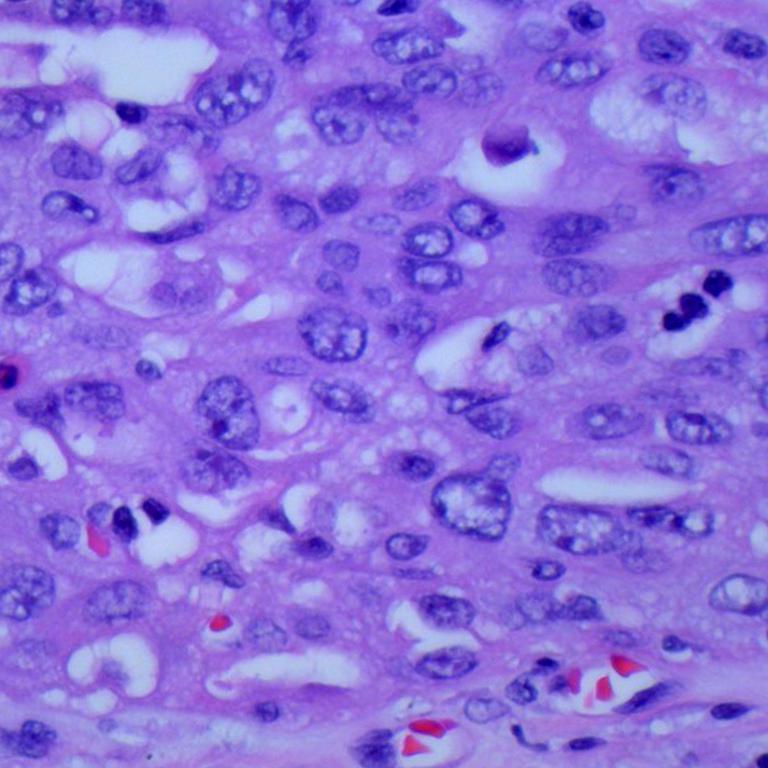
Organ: lung
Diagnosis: adenocarcinomas